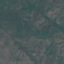
Label: HerbaceousVegetation